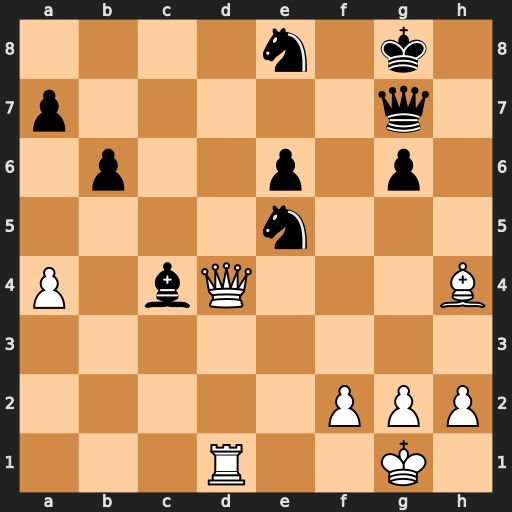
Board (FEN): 4n1k1/p5q1/1p2p1p1/4n3/P1bQ3B/8/5PPP/3R2K1
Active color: w
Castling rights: -
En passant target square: -
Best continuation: Bg3 Nf3+ gxf3 Qxd4 Rxd4